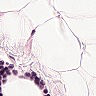
Metastatic tissue present: no